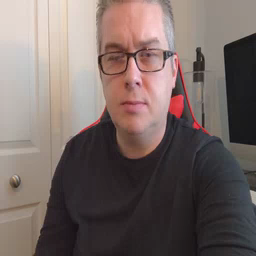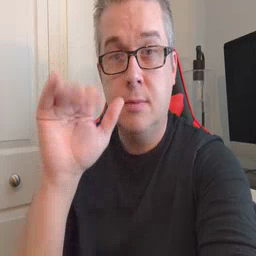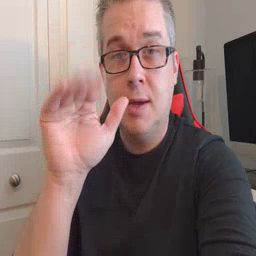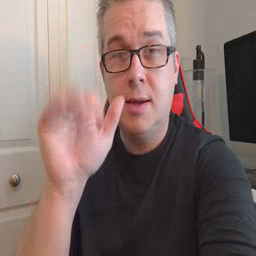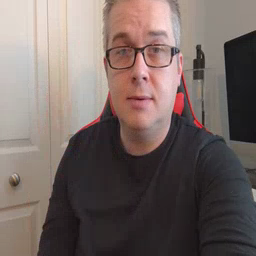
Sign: bye